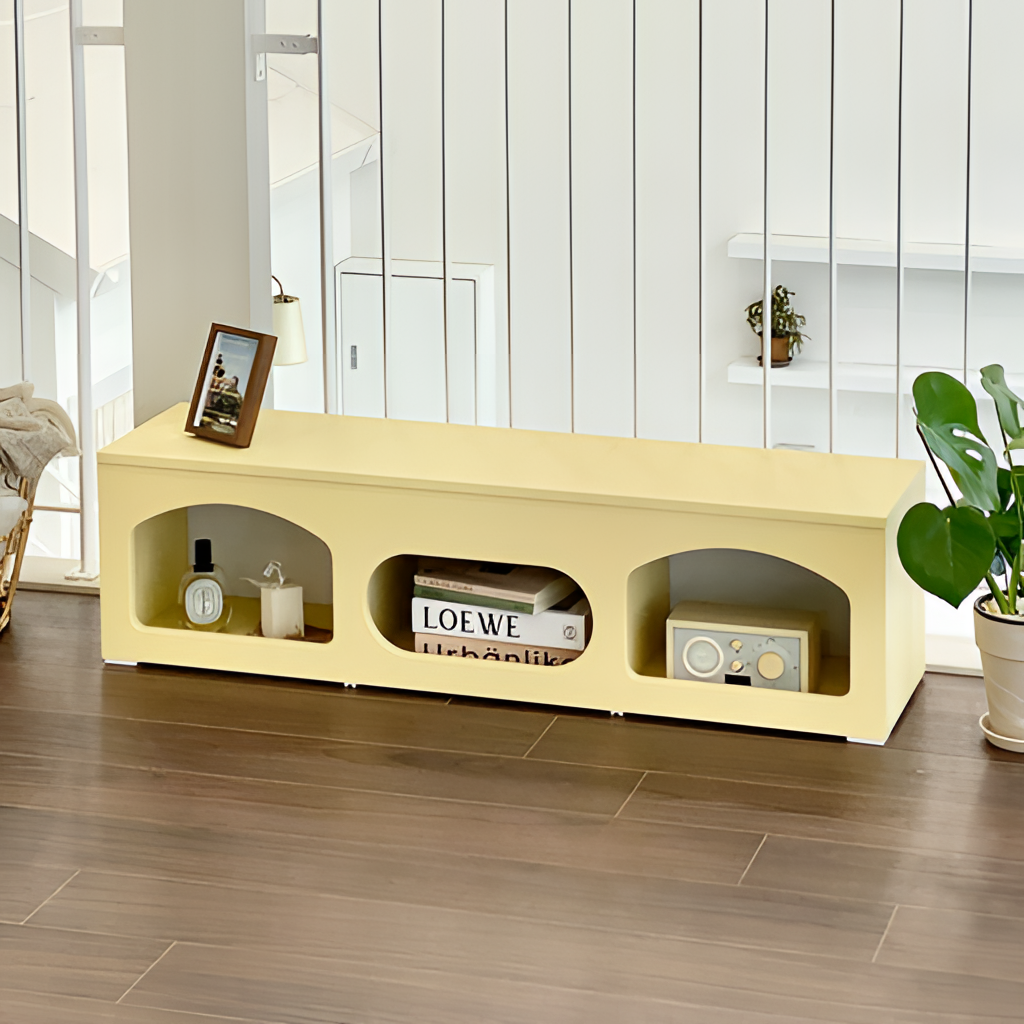
living room, yellow wood console table, paint wallpaper, with vertical striped pattern, minimalist, wood flooring, with plank pattern